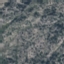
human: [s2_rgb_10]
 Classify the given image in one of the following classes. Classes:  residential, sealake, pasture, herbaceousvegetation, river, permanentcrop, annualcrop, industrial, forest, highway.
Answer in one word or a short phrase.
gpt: HerbaceousVegetation